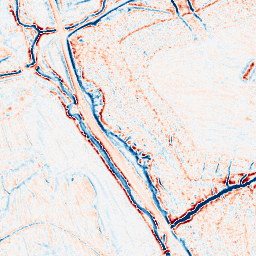
Category: edge_preserving
Decomposition family: bilateral
Decomposition parameters: d: 9
sigma_color: 75
sigma_space: 75
Upsampling method: sinc_hamming
Upsampling parameters: scale: 2
kernel_size: 16
Upsampling scale: 2